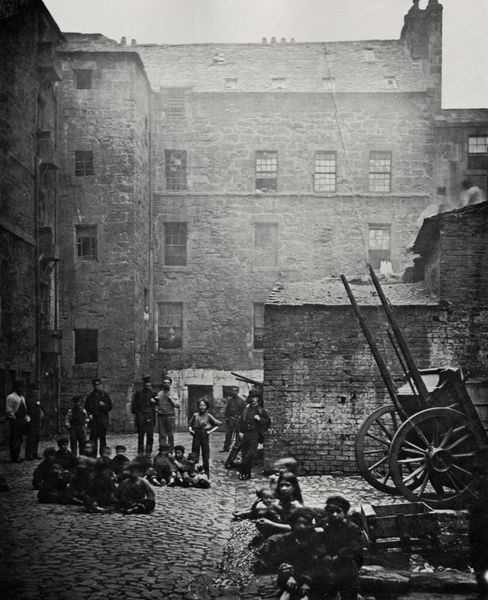
Titel: Nahaufnahme, Nr. 46 Saltmarket
Künstler: Thomas Annan
Institution: unbekannt
Schlagwörter: angriff, dunkel, himmel, kopf, mann, schatten, weiß, frauen, menschen, mädchen, sitzen, stadt, fenster, frau, grau, haar, hintergrund, hut, hüte, licht, männer, paris, schwarz, strasse, tür, dach, gebäude, haus, wolke, leute, anzug, mütze, mützen, wand, arm, arme, stehen, stein, steine, bild, häuser, kalt, gitter, boden, sitzend, stehend, england, arbeit, genre, kamin, kamine, karren, kinder, räder, schornstein, düster, fassade, fassaden, gasse, pflaster, schule, jungen, knaben, arbeiten, dächer, mauer, schornsteine, ziegel, nebel, backstein, hof, steinmauer, winter, rast, fabrik, kutsche, platz, speichen, sepia, arbeiter, karre, rad, wagen, wagenrad, krieg, trümmer, zerstörung, soldaten, spielen, detail, junge, warten, foto, fotografie, grossstadt, photographie, wände, spiel, eingang, hinterhof, kopfstein, innenhof, kanone, wohnhaus, knabe, hauswand, sprossen, stockwerk, hinten, schwarz weiss, kopfsteinpflaster, pflasterstein, pflastersteine, polizist, uniform, soldat, deichsel, kiste, ruinen, photo, ecken, kaputt, gesims, eiss, anhänger, elend, hunger, weißw, achse, wagenräder, london, armut, fotographie, fenstersprossen, stockwerke, rinne, betteln, waisen, waagen, kaserne, ziegelstein, vorne, gepflastert, pflasterstrasse, heim, gelehnt, ziegelmauern, gekippt, patio, wänder, haud, kopfsteine, gosse, high street, kriegsfotografie, steinpflaster, straßenkinder, waise, hoff, haubitze, rm, 1900, 1850, ziehwagen, vierstöckiges haus, ziegelhaus, hinterhoff, innenhoff, fotro, kasserne, hof waagen, kinden, fotrografie, photografphie, wohne